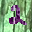
Label: 2